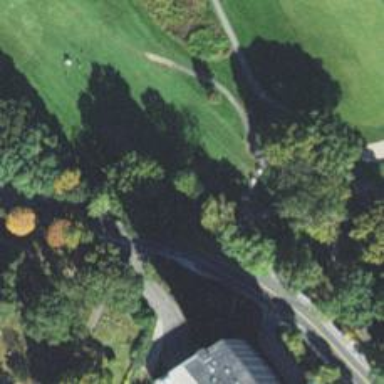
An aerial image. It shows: Path used for both walking and golf.